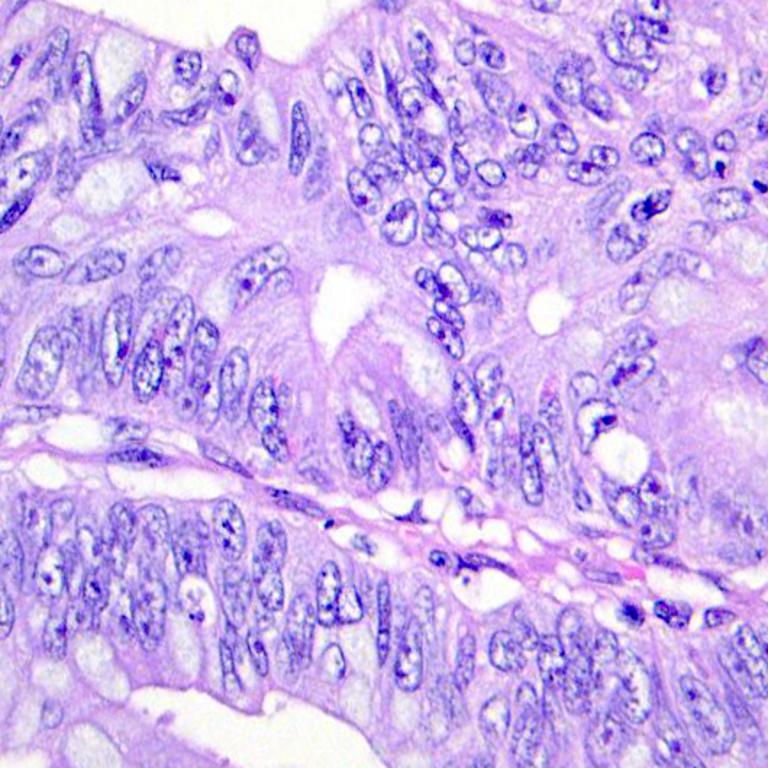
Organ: colon
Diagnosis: adenocarcinomas